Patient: sex M, age 23
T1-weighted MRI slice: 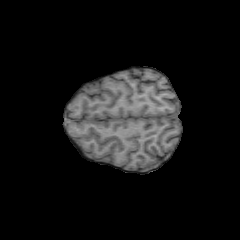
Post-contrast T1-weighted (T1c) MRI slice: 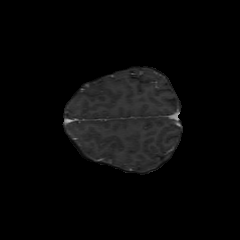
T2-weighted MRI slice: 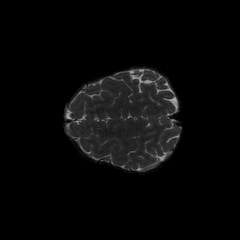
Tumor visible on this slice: no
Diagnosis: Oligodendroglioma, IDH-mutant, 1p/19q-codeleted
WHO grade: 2